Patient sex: F
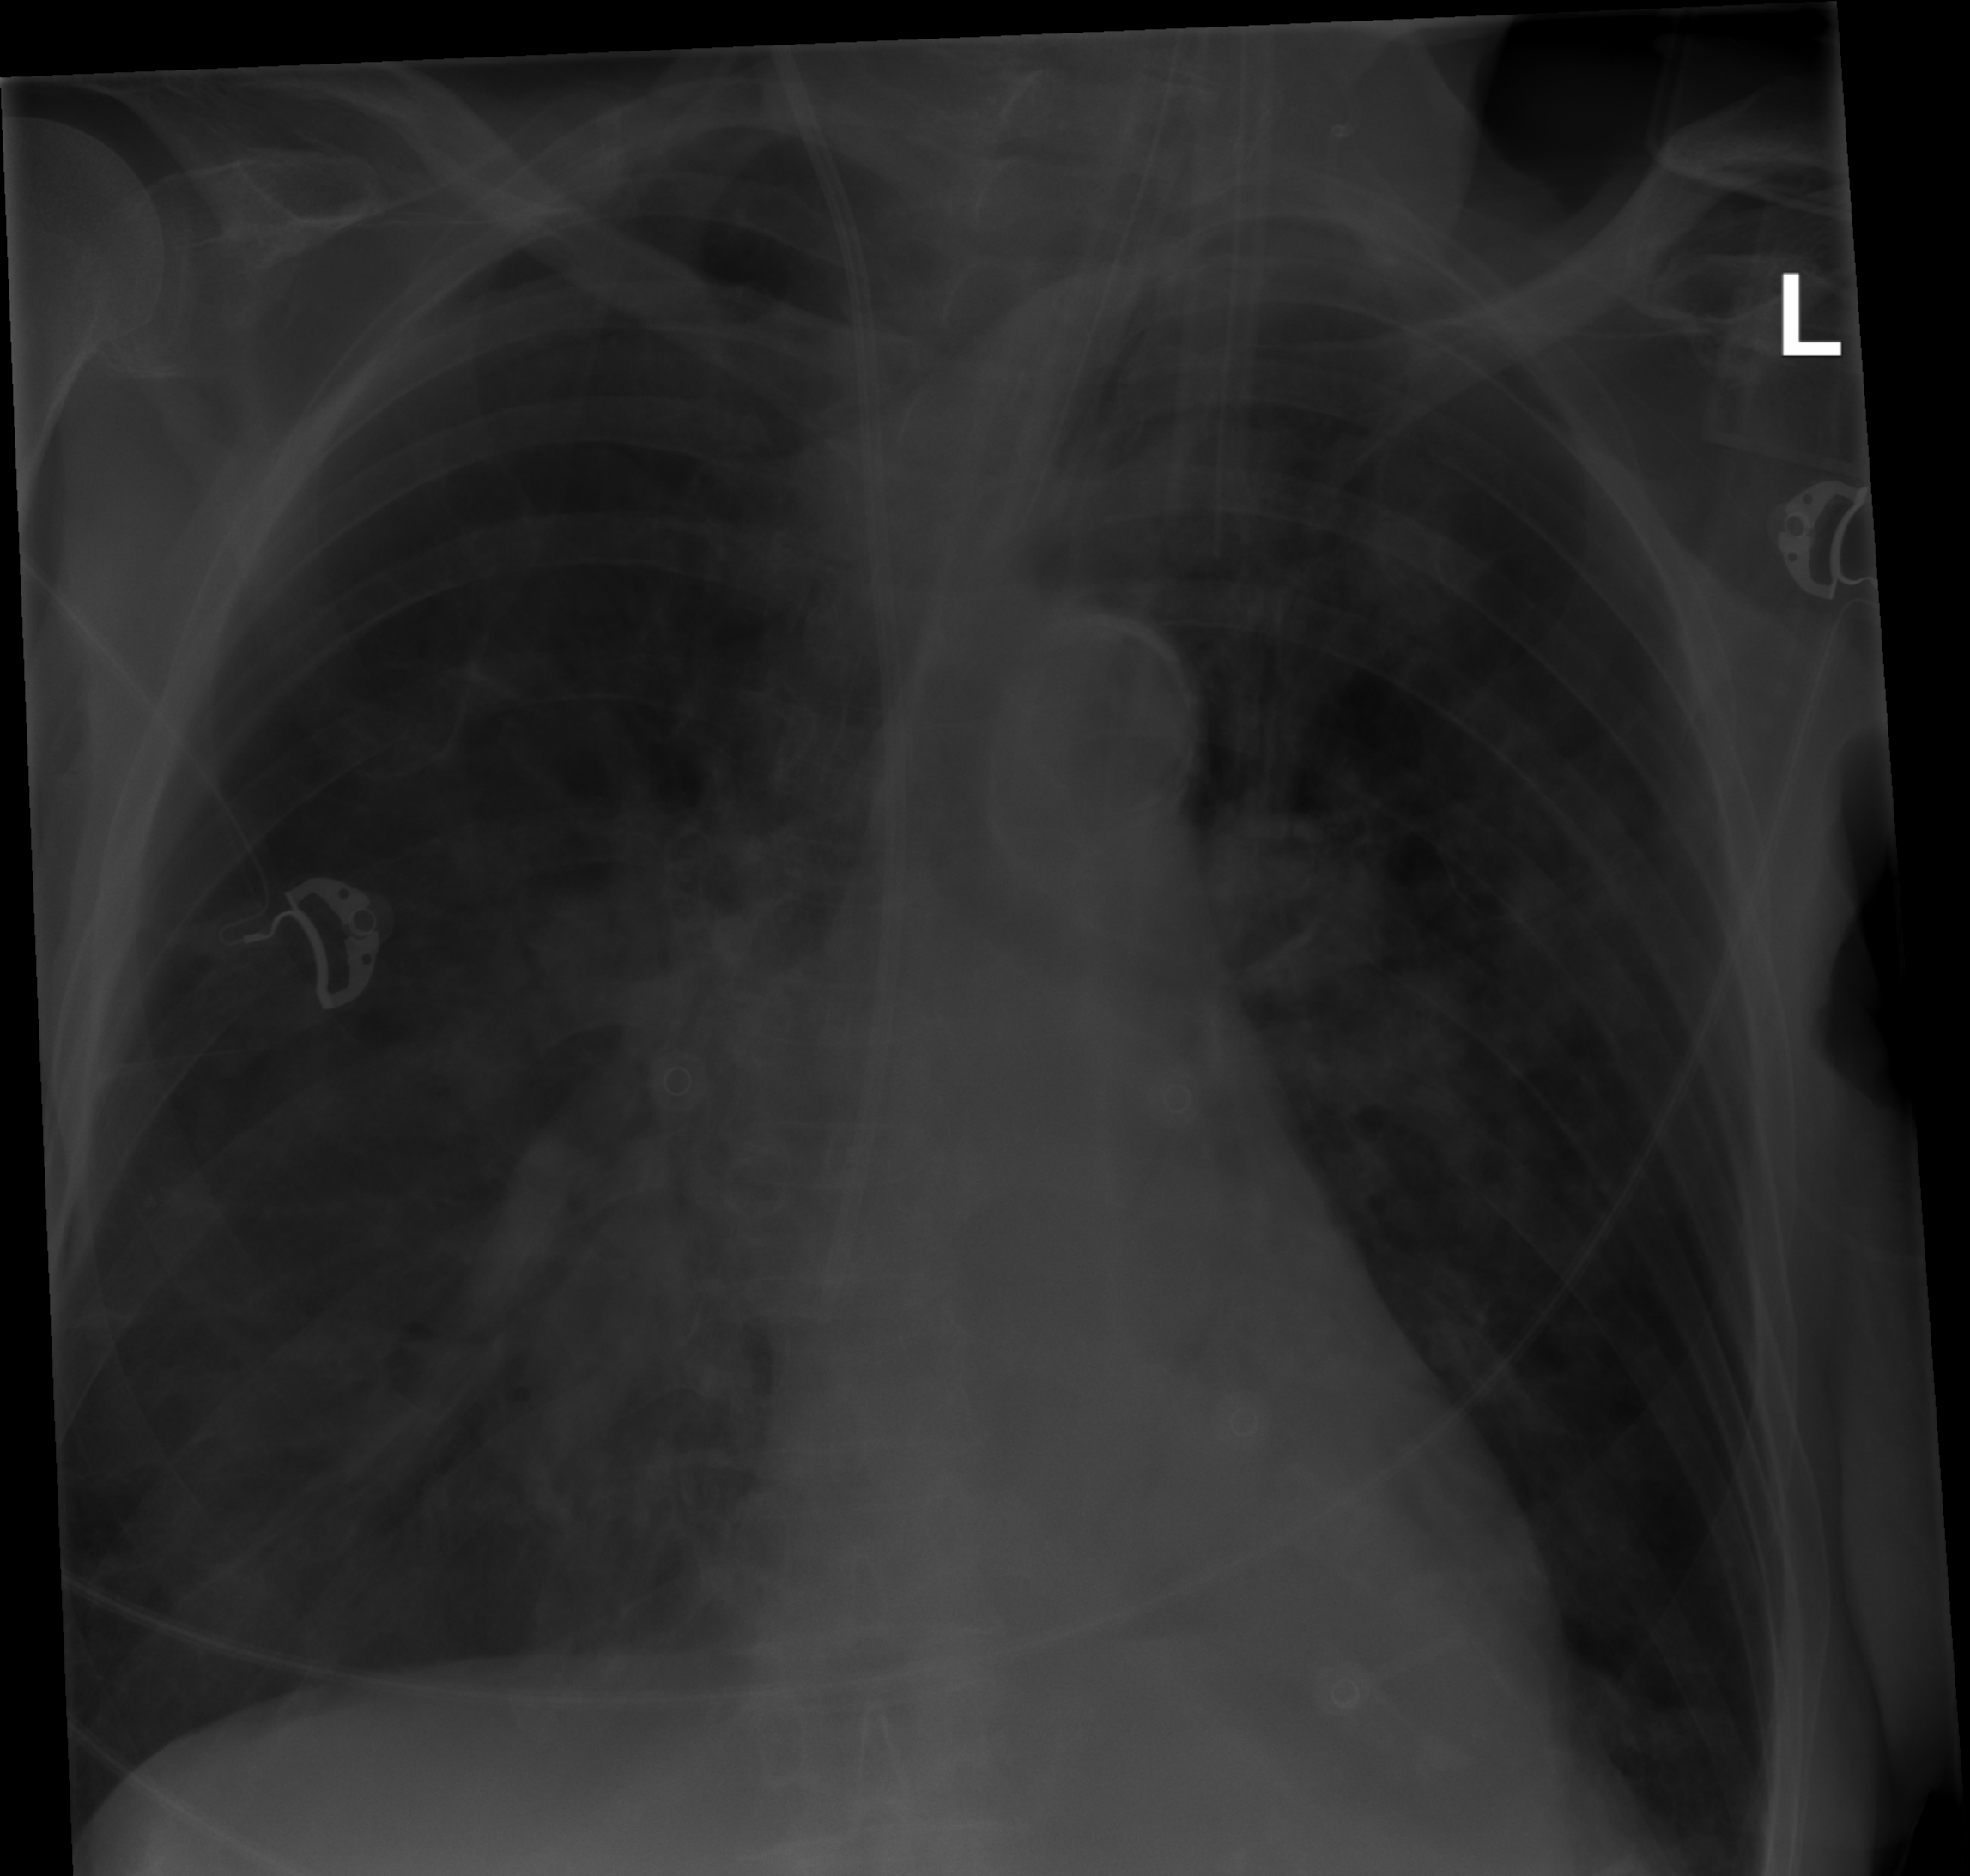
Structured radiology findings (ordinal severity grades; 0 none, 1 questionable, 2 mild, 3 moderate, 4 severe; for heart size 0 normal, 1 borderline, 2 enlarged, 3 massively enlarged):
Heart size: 0
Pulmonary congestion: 0
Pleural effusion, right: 0
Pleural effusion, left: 0
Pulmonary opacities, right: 2
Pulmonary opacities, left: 2
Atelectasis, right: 2
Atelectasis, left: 0